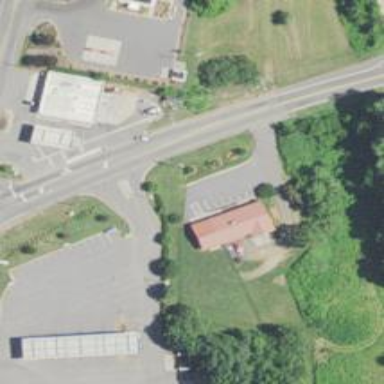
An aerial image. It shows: Veterinary facility.